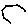
Label: hexagon